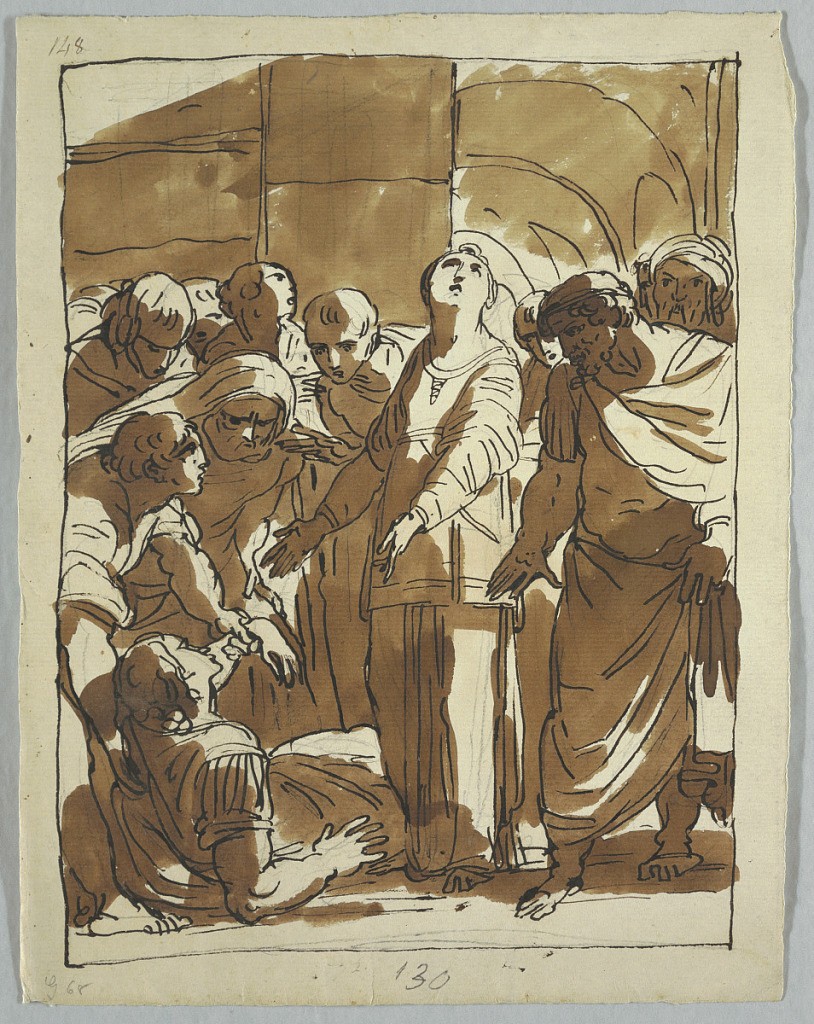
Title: Drawing
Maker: Felice Giani, Italian, 1758–1823
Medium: Black chalk, pen and ink, bistre wash on paper.
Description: Vertical rectangle. The Saint stands praying in the center. A youth rises from the floor aided by another. Groups of onlookers are at left and right. Framing lines. ''148'' in chalk written above the upper left corner, in br. ink 130 beneath the bottom center. White margins. Verso: horizontally lower part of an unfinished drawing. A woman, probably a goddess, praying to God standing beside her on clouds. A body lies in the lower left corner [cancelled].